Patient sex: M
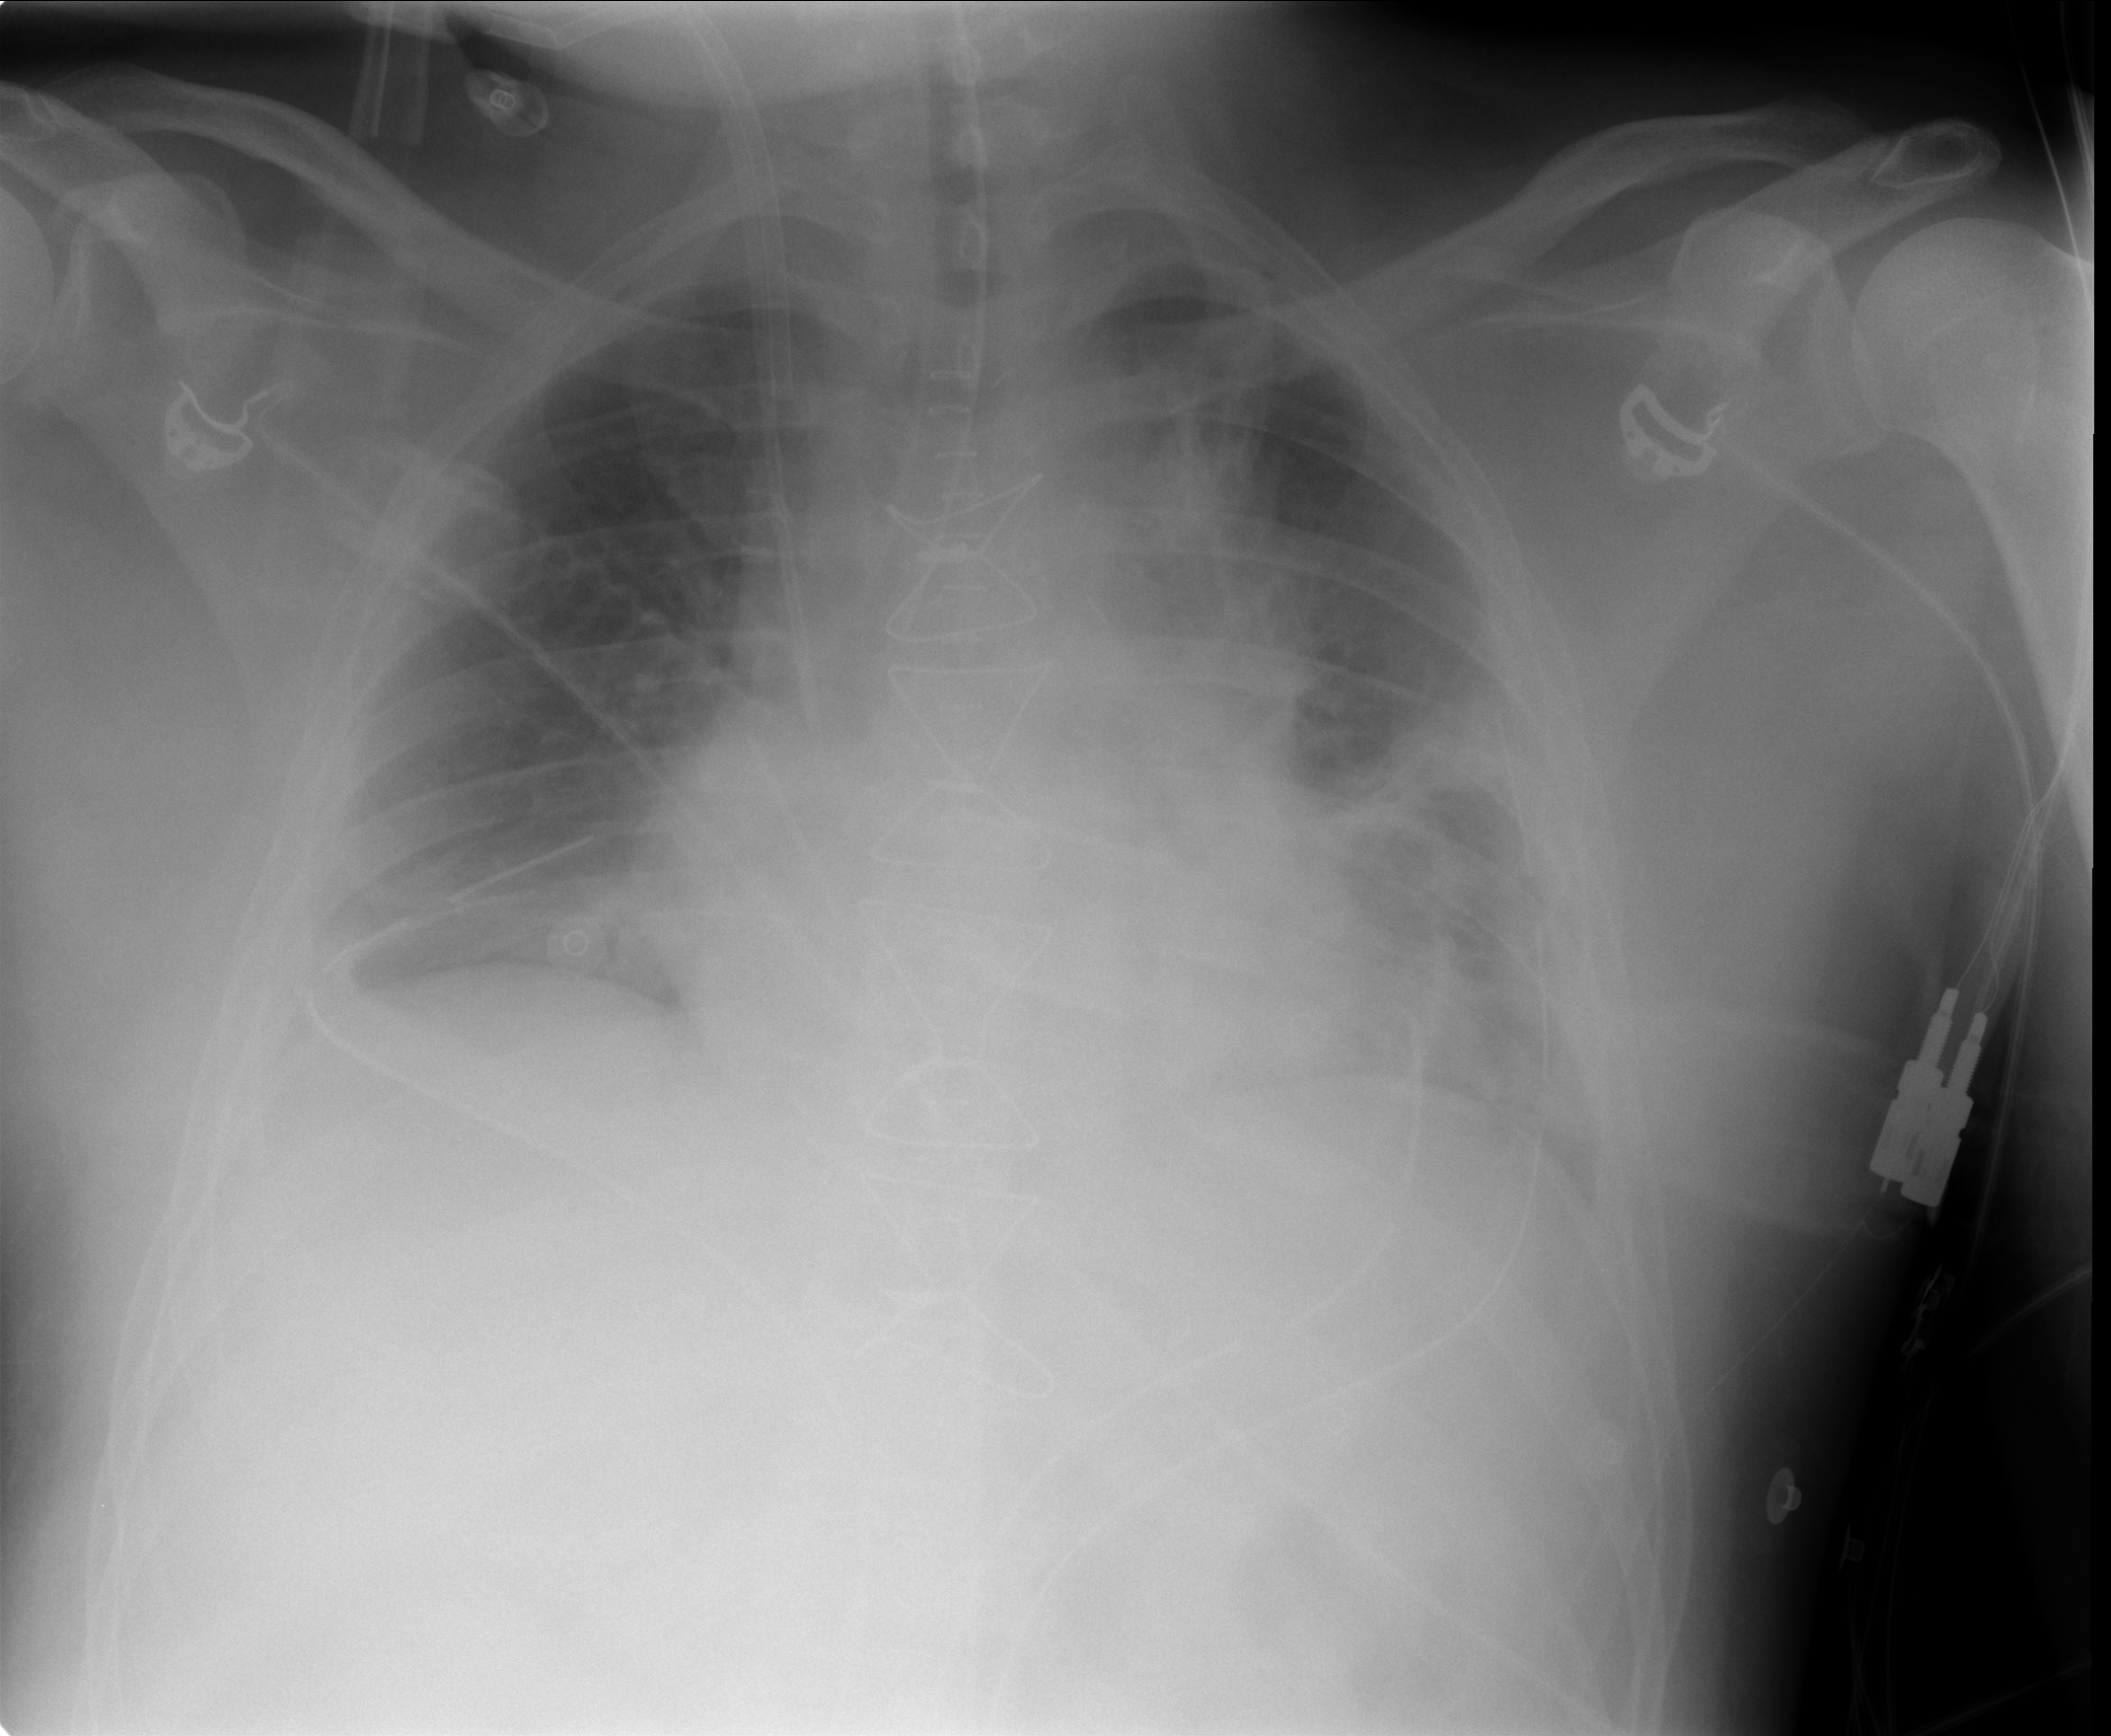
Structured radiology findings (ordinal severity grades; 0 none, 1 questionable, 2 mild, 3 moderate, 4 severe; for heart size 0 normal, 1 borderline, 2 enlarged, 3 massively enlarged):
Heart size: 0
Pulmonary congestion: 0
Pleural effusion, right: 1
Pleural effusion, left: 2
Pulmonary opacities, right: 0
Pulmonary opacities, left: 0
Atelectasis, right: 2
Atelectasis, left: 2